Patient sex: F
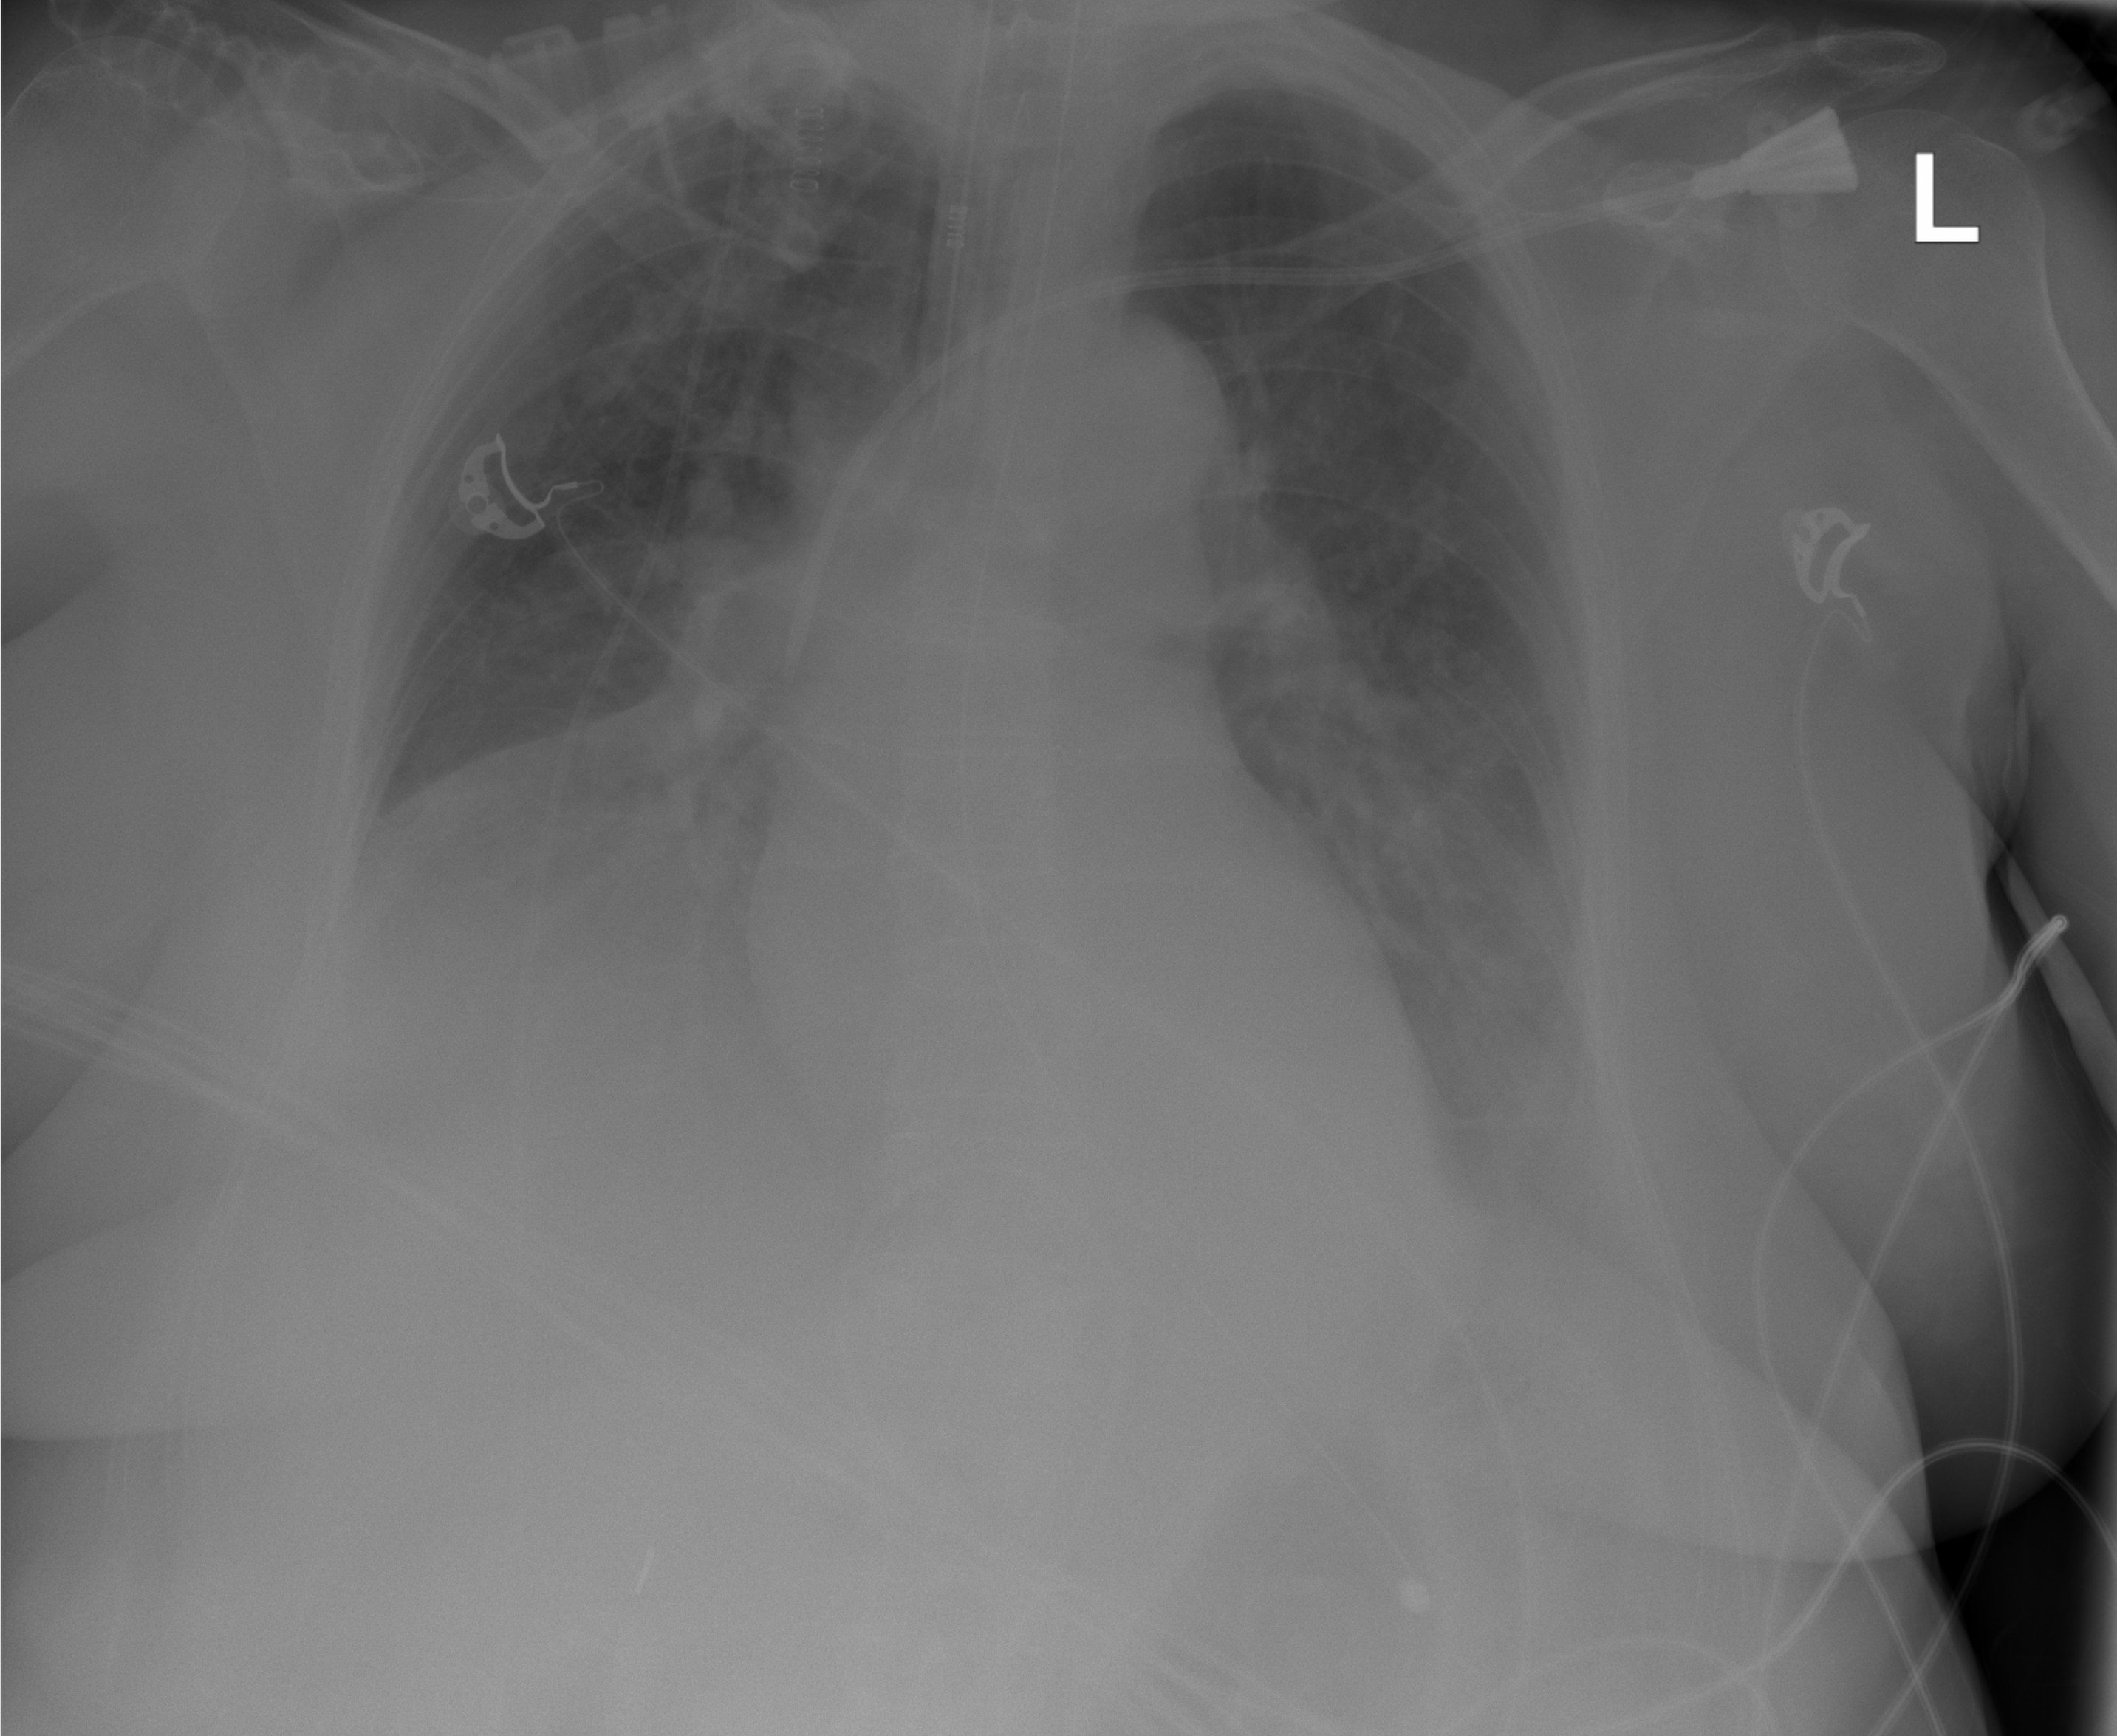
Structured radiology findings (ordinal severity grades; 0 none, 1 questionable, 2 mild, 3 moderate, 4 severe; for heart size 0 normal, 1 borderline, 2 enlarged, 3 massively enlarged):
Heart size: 0
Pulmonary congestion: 0
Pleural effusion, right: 0
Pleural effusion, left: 0
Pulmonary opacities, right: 3
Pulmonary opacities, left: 2
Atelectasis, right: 3
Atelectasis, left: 2